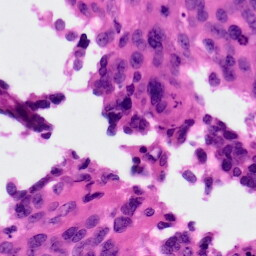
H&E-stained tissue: Ovarian